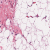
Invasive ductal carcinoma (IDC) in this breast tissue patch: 0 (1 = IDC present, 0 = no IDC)